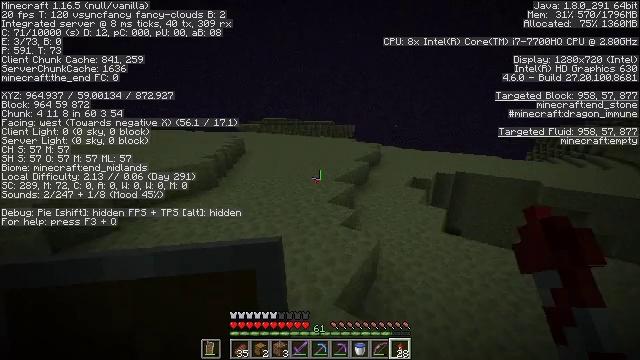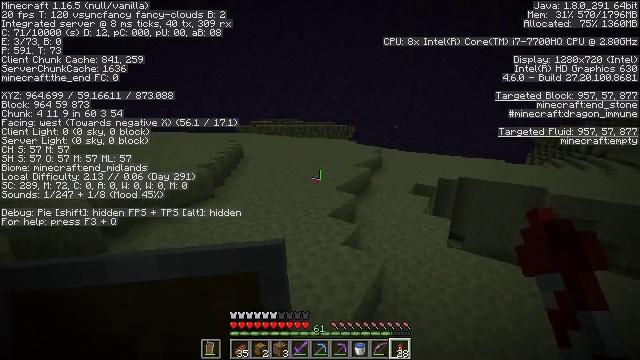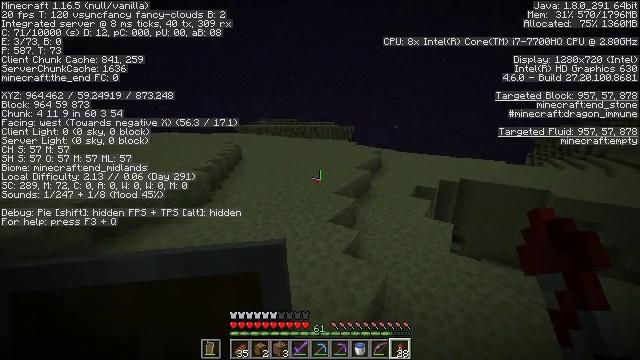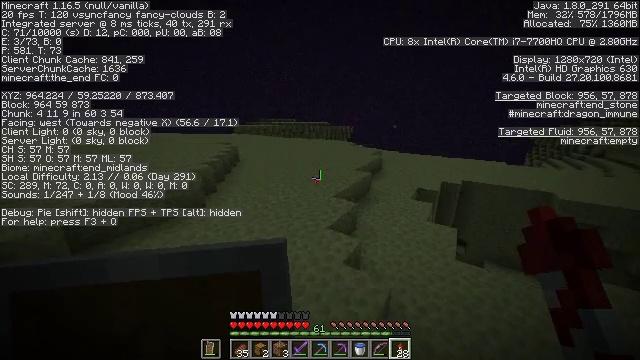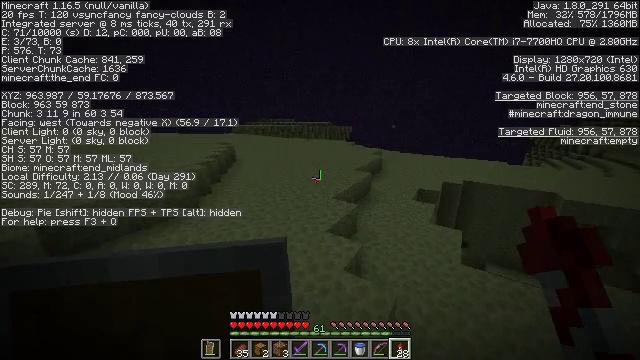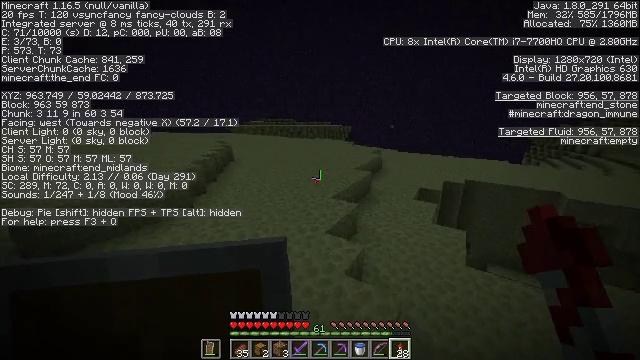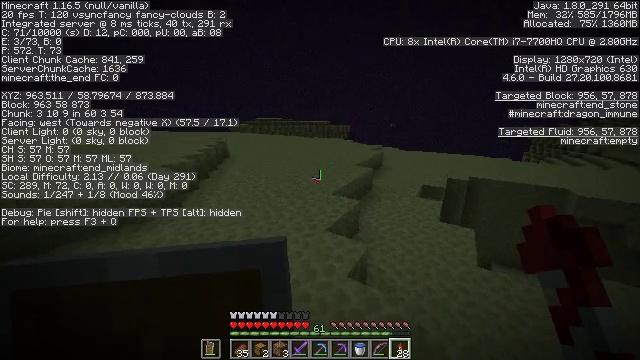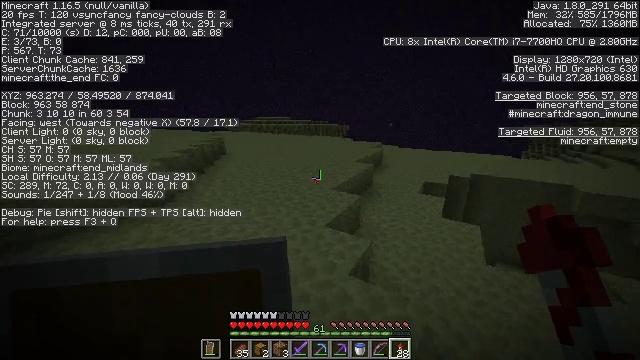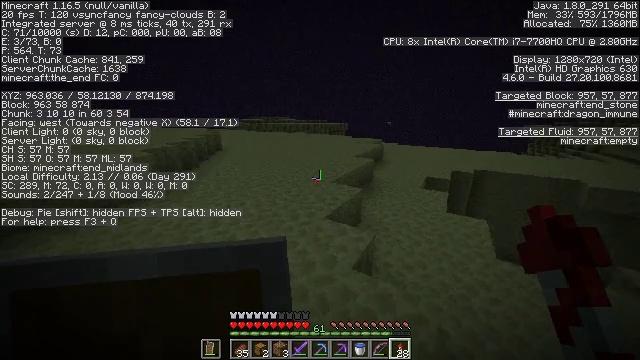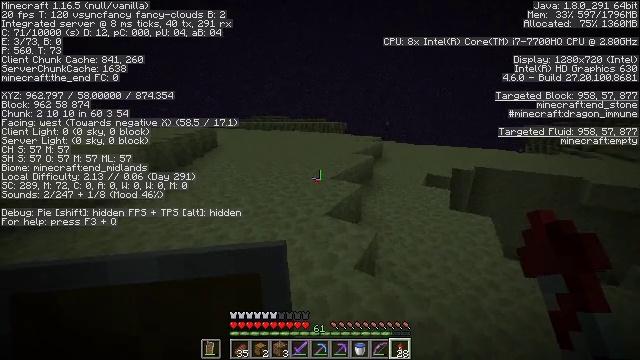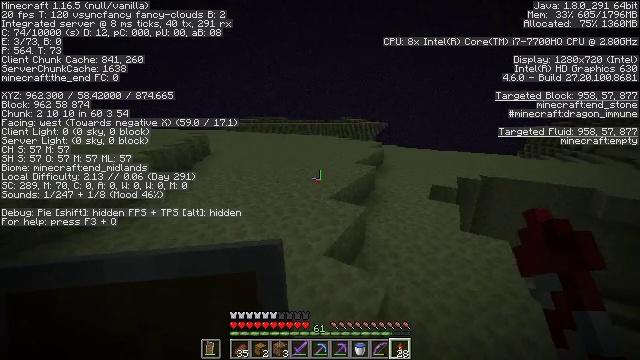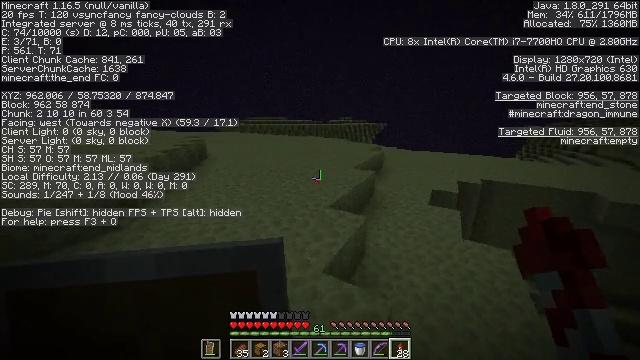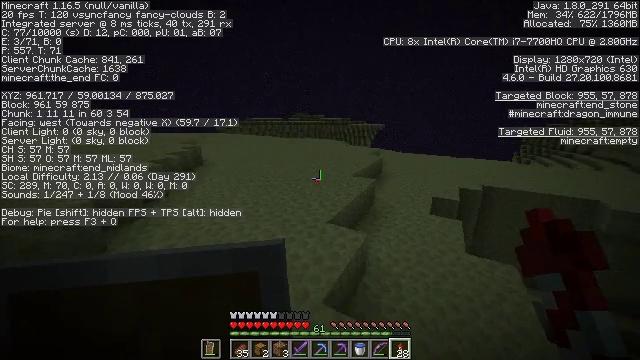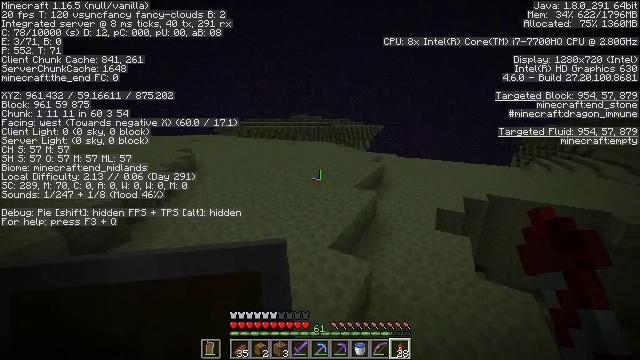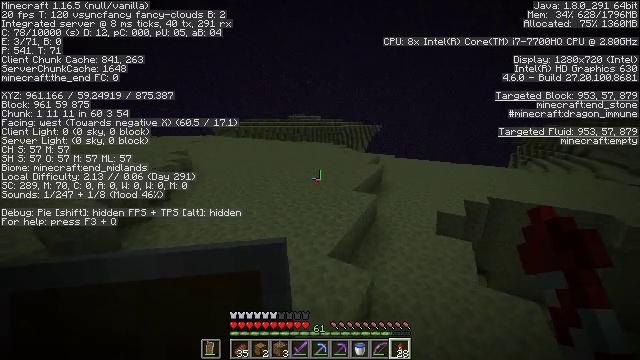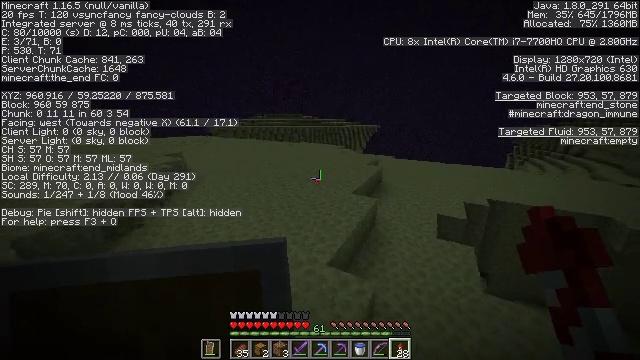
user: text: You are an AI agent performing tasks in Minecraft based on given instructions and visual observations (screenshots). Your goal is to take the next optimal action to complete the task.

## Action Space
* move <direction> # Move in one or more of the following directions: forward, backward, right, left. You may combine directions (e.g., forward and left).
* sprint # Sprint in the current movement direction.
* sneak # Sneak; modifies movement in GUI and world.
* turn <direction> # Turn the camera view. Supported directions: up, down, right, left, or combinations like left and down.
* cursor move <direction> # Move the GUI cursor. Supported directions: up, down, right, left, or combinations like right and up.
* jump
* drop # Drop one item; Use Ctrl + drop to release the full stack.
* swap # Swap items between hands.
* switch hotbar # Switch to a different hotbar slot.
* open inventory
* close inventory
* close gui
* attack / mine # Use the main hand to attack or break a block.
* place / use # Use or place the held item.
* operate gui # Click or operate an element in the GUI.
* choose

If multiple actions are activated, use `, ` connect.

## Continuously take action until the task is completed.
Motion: motion action
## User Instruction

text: Gather end stone from the End.
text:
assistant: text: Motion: move forward, jump
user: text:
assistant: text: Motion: move forward, jump
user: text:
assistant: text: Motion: move forward, jump
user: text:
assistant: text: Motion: move forward, jump
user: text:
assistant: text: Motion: move forward, jump
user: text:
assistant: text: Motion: move forward, jump
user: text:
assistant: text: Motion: move forward, jump
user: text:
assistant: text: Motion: move forward, jump
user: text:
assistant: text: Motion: move forward, jump
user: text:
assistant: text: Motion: move forward, jump
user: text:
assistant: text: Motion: move forward, jump
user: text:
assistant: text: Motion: move forward, jump
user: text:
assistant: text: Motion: move forward, jump
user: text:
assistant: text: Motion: move forward and move left, jump
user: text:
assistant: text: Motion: move forward and move left, jump
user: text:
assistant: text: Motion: move forward and move left, jump
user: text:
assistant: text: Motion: move forward and move left, turn right, jump
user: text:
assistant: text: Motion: move forward and move left, turn right, jump
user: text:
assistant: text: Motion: move forward, turn right, jump
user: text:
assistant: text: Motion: move forward, turn right, jump
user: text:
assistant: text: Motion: move forward, turn right, jump
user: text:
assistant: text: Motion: move forward, turn right, jump
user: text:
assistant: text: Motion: move forward, turn right, jump
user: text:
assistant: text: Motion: move forward and move left, turn right, jump
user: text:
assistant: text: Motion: move forward and move left, turn right, jump
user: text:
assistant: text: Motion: move forward and move left, turn right, jump
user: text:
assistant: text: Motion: move forward and move left, turn right, jump
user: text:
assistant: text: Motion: move forward and move left, turn right, jump
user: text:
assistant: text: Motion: move forward, turn right, jump
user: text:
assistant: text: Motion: move forward, turn right, jump